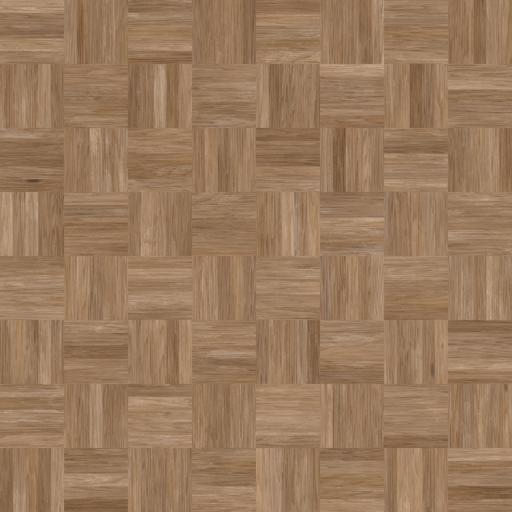
Tags: floor flooring parquet wood